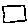
Label: square